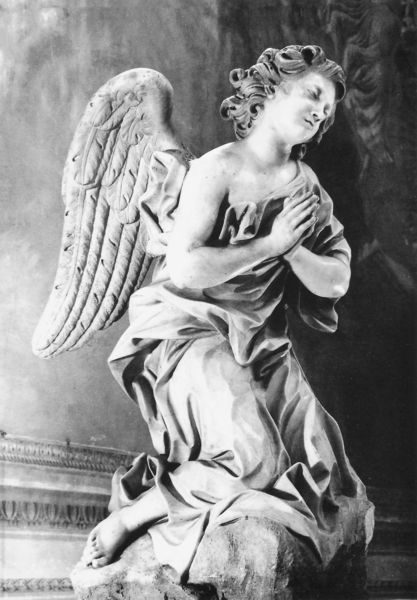
Titel: Engel
Künstler: Giuseppe Mazzuoli
Standort: Siena, S. Donato (EU - I - Toskana)
Schlagwörter: feder, felsen, flügel, kopf, frau, haar, marmor, schwarz, weiss, tuch, falten, gesicht, sockel, stein, hände, kirche, gewand, haare, mantel, locken, engel, skulptur, statue, füße, fels, faltenwurf, halbnackt, knie, zehen, foto, fuss, religion, knien, beten, gebet, andächtig, knieend, naturalistisch, betend, neigen, skulpur, kniehen, kiend, geneigter kopf, fusss, auf fels